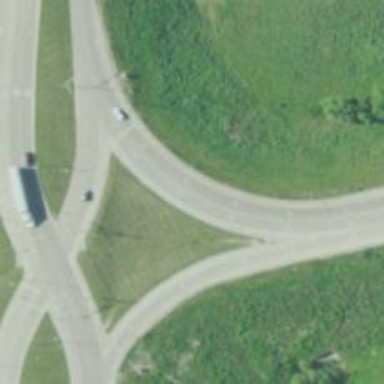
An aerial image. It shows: Motorway link with Diverging Diamond Interchange (DDI) junction.